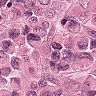
Metastatic tissue present: yes